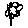
Label: flower